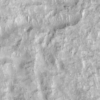
Label: not_dusty